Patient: sex F, age 57
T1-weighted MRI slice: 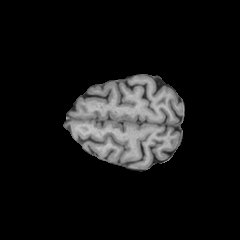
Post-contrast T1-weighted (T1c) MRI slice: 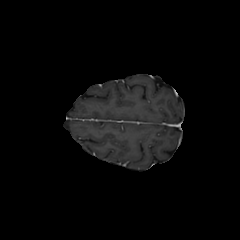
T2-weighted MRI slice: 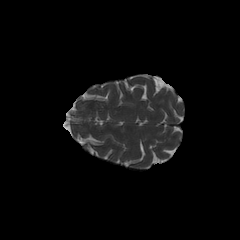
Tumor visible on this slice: no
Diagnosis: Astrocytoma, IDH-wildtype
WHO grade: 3